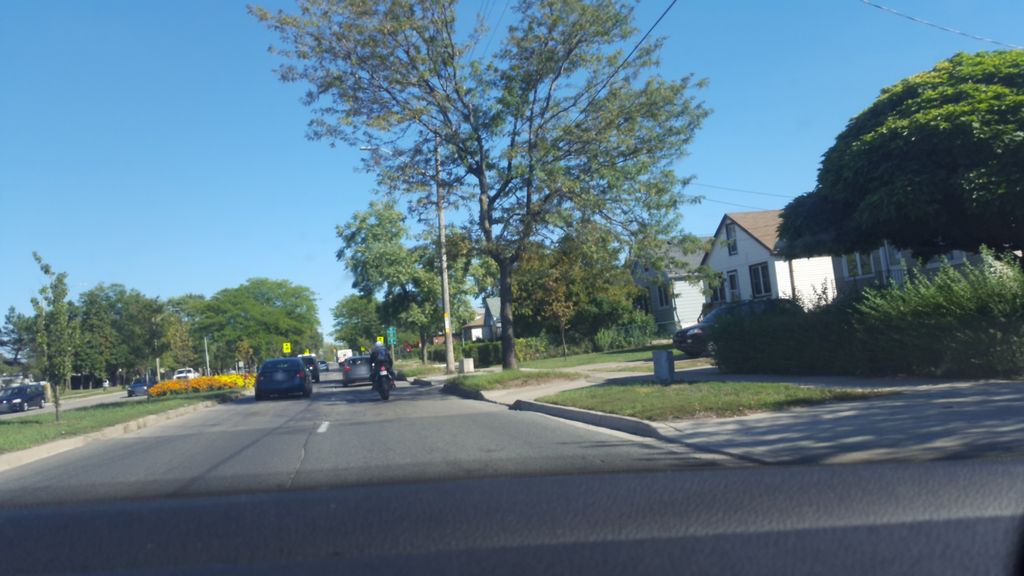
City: hamilton